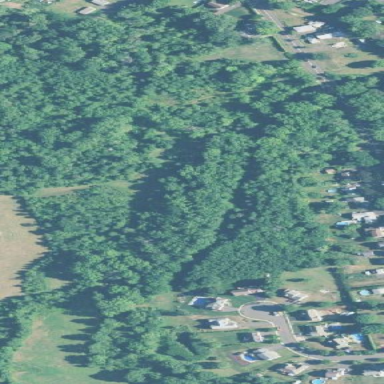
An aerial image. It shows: Existing Preserved Open Space in the woodland area.